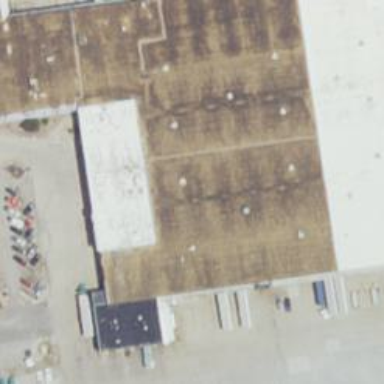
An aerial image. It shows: Commercial building which serves as warehouse and trucking company.